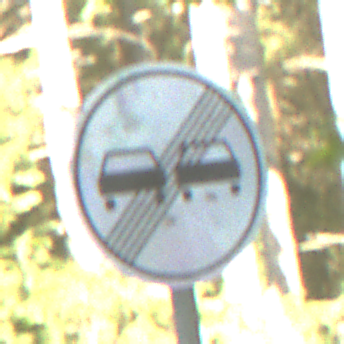
Verkehrszeichen: EndeUeberholverbot
Umgebung: Outdoor, Nature
Tageszeit: MorningAfternoon
Wetter: Clear
Licht: Natural
Jahreszeit: NotSpecified
Kontrast: LowContrast